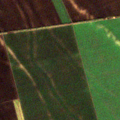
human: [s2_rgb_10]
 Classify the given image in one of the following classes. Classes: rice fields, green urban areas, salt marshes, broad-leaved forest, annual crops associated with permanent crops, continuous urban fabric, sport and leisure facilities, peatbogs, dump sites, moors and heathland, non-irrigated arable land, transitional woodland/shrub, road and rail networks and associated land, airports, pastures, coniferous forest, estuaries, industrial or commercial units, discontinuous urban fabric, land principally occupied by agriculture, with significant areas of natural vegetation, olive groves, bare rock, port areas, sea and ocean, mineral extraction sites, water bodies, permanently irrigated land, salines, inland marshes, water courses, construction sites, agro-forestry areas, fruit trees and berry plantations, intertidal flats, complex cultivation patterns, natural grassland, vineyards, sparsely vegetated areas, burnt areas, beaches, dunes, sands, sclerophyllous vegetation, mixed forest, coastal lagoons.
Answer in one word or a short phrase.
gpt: non-irrigated arable land